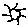
Label: sun